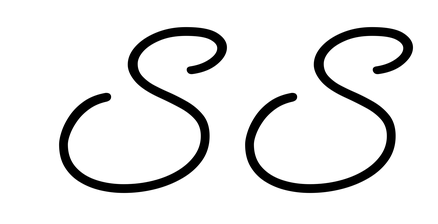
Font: MeowScript-Regular